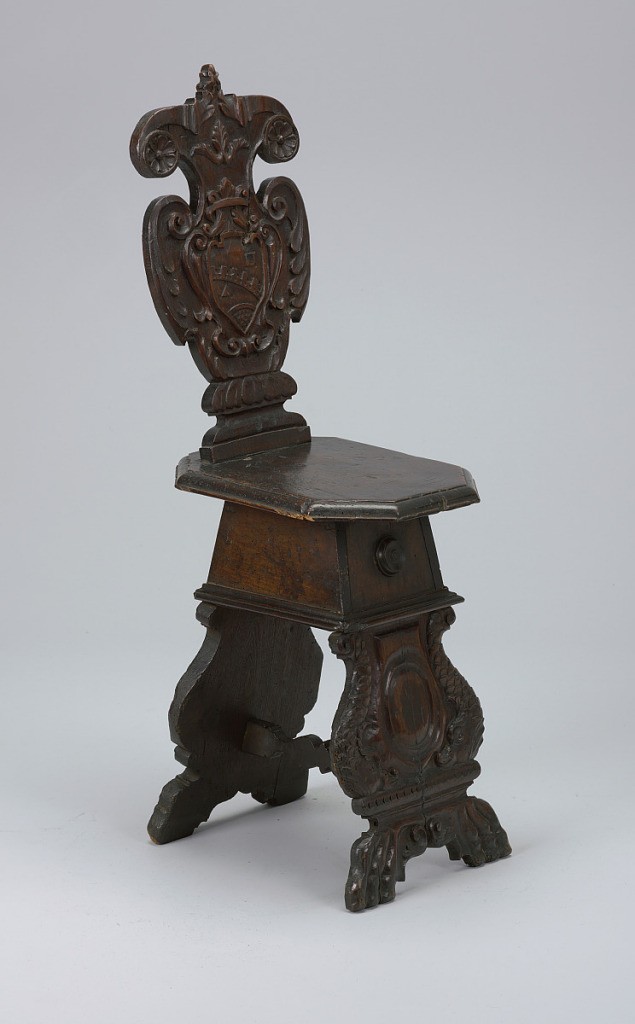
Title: Sgabello
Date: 16th century
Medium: Carved walnut wood
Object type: Side chair
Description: Shaped back bears carved decoration of paired rosettes and scrolled leaves centering a heraldic ornament in scrolled and foliated cartouche.  Moulded octagonal seat on panelled spreading box frame.  Front and rear leg panels joined by single stretcher.  The front panel bears a pair of confronted dolphins, flanking a cabochon.